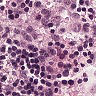
Metastatic tissue present: no